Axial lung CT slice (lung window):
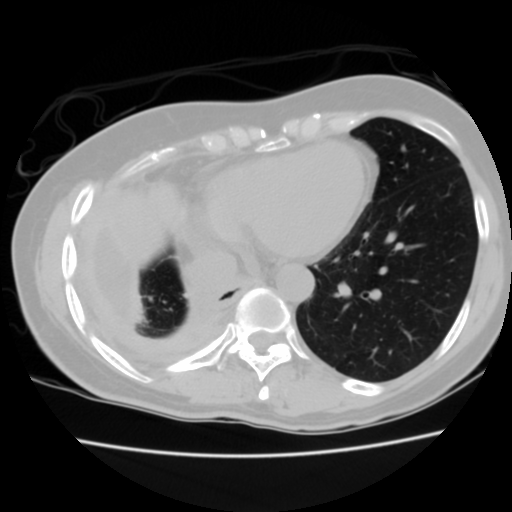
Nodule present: no